九年级 · 度量几何学
如图, $A B$ 是 $\odot O$ 的直径, 弦 $C D \perp A B$, 垂足为 $M$, 下列结论不一定成立的是 ( )

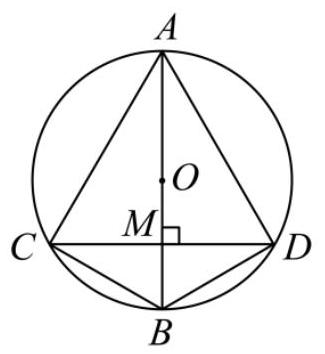
A. $C M=D M$
B. $C B=D B$
C. $A C=A D$
D. $O M=M B$

答案: D
解析: 利用垂径定理可判断 $\mathrm{A}$ 选项; 从而可得 $A B$ 是线段 $C D$ 的垂直平分线，进而可得 $A C=A D$, 进而可得 $\angle C A B=\angle D A B, \angle A C D=\angle A D C$, 利用圆周角定理可判断 $\mathrm{B}$ 和 $\mathrm{C}$; 由题意不能得到 $O M=M B$ ，进而可判断 D.

【详解】解: $\because A B$ 是 $\odot O$ 的直径, 弦 $C D \perp A B$, 垂足为 $M$,

$\therefore C M=D M$, 则 $\mathrm{A}$ 选项正确, 故 $\mathrm{A}$ 选项不符合题意;

$\therefore A B$ 是线段 $C D$ 的垂直平分线，

$\therefore A C=A D$,

$\therefore \angle C A B=\angle D A B, \angle A C D=\angle A D C$,

$\therefore C B=D B$, 则 $\mathrm{B}$ 选项正确, 故 $\mathrm{B}$ 选项不符合题意;

$A C=A D$, 则 $\mathrm{C}$ 选项正确, 故 $\mathrm{C}$ 选项不符合题意;

$\mathrm{D}$ 、由题意不能得到 $O M=M B$, 则 $\mathrm{D}$ 选项不一定成立, 符合题意,

故选 D.

【点睛】本题考查了垂径定理及圆周角定理, 熟练掌握其定理是解题的关键.